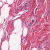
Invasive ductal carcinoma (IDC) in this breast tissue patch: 0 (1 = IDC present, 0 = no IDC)